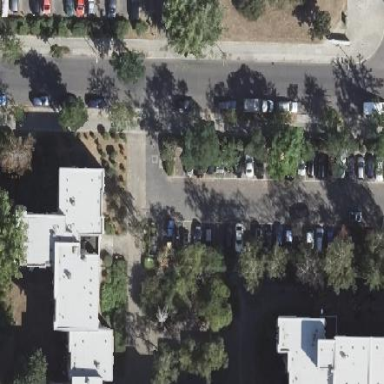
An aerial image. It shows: Parking area with surface.